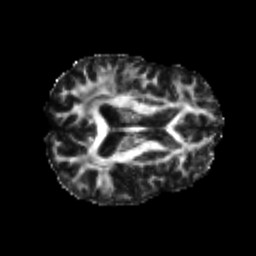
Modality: FA
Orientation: axial
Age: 23
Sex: male
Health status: healthy
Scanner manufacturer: philips
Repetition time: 7.386 s
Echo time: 0.08599 s